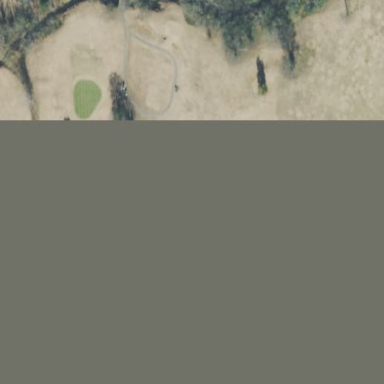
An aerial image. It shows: Scenic golf fairway.